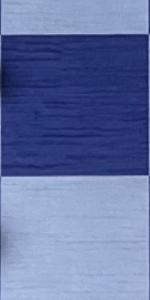
Label: Empty